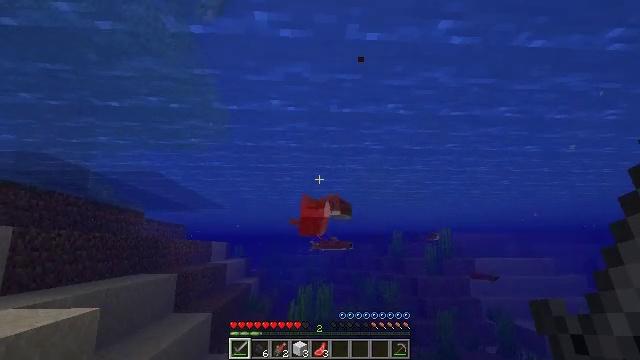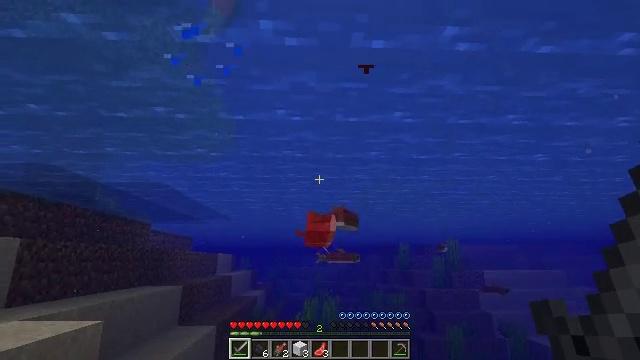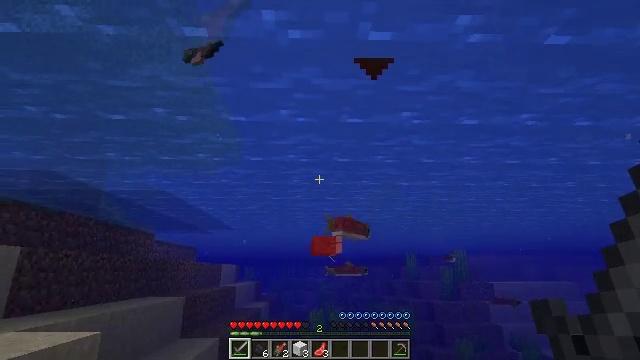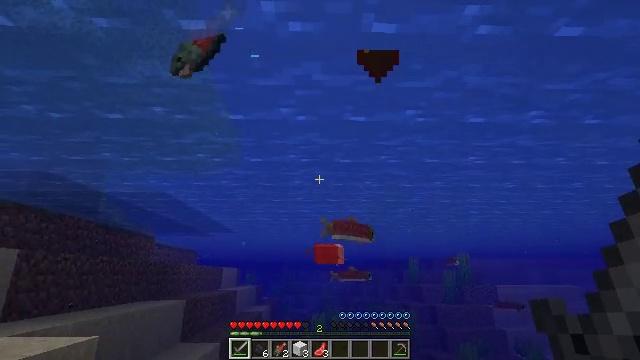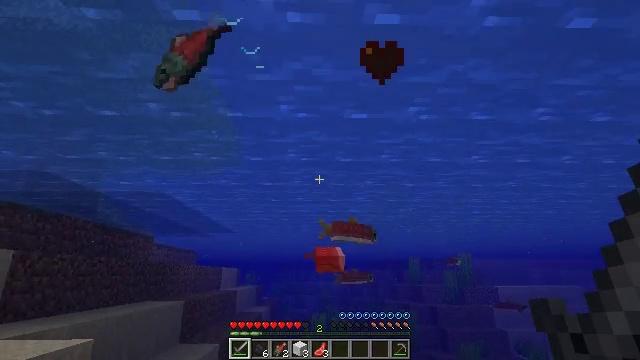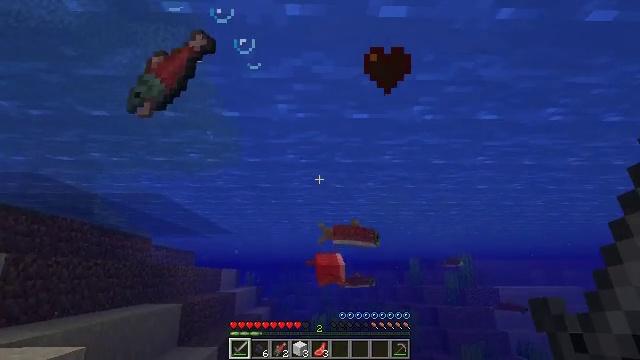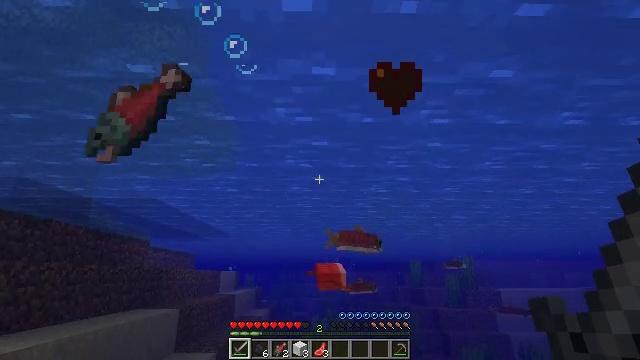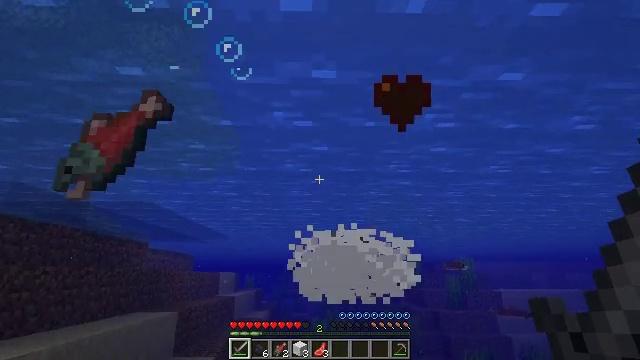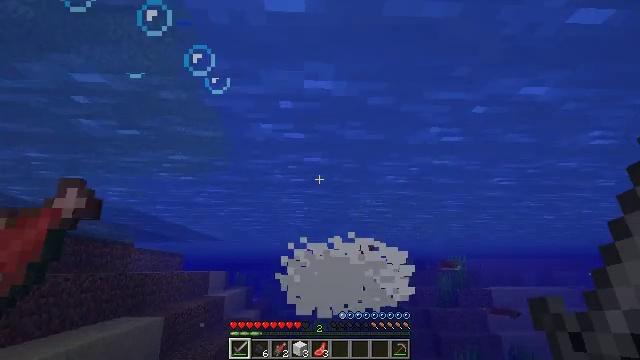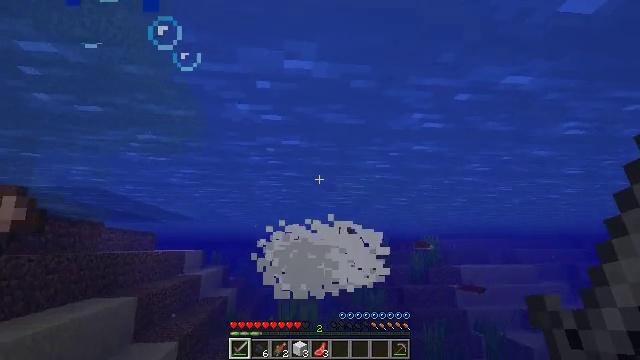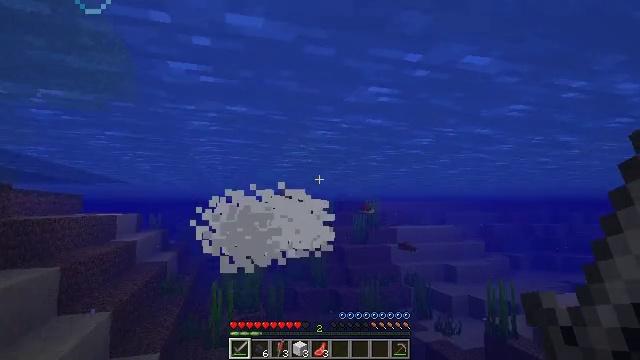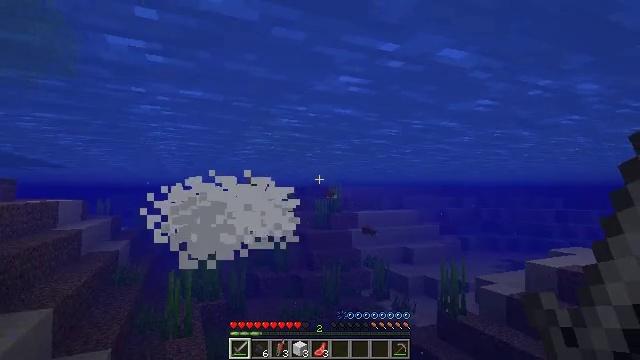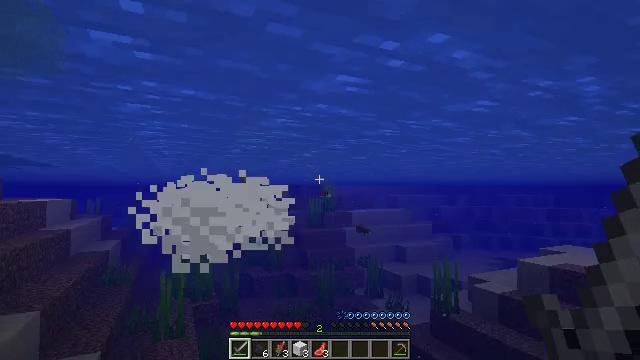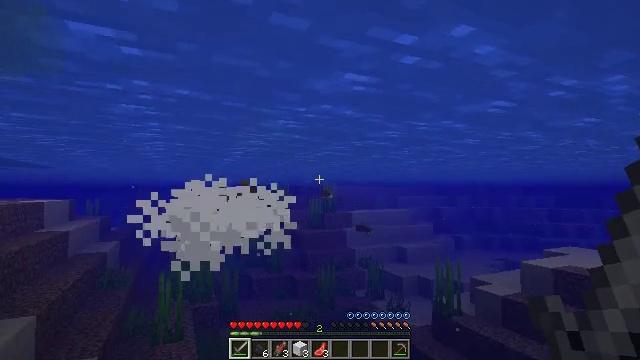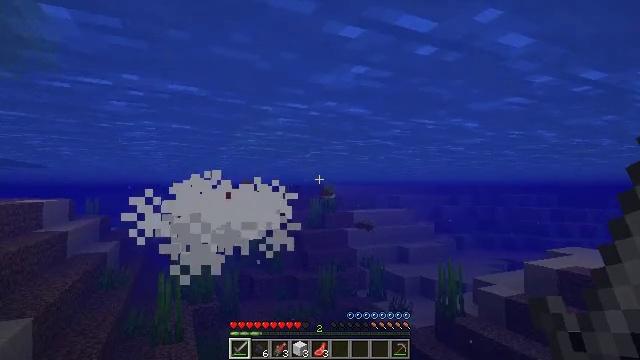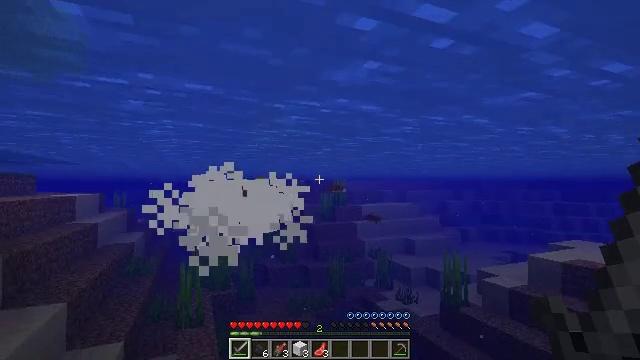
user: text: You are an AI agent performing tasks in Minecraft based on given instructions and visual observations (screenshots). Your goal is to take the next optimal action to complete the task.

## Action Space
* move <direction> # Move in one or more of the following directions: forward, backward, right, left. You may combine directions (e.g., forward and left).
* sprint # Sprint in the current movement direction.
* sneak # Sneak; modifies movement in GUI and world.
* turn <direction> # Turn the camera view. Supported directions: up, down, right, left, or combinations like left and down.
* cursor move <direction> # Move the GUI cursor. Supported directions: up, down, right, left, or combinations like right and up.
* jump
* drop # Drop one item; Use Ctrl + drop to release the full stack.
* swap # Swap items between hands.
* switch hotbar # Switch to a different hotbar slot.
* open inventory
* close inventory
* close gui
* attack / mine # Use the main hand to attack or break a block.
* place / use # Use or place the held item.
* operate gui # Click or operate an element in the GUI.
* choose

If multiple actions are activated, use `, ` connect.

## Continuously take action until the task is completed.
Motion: motion action
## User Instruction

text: Kill aquatic mobs.
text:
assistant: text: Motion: move forward, turn left and up
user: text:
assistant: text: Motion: move forward, turn up
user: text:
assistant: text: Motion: move forward, jump
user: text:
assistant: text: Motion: move forward, jump
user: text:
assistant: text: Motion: move forward, jump
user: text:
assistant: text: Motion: move forward, jump
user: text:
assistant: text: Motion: move forward, jump
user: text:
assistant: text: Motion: move forward, turn right, jump
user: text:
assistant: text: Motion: move forward, turn right and down
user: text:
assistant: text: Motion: move forward, turn right and down
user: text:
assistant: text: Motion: move forward, turn right and down
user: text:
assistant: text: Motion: move forward, turn right
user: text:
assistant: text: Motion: move forward
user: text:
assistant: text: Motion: move forward, sprint
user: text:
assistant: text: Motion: move forward, sprint, turn left
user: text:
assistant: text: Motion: move forward, sprint, turn left and down
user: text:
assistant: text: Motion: move forward, sprint, turn left and down
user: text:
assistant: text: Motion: move forward, sprint, turn left
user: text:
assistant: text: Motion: move forward
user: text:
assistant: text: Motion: move forward, turn up
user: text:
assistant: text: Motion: move forward, turn up
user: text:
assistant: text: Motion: move forward, turn up
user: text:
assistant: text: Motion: move forward, turn up
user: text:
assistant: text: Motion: move forward
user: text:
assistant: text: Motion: move forward
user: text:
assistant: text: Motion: move forward
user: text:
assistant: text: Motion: move forward
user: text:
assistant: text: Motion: move forward, turn right
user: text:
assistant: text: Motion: move forward, turn right
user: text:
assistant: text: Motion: move forward